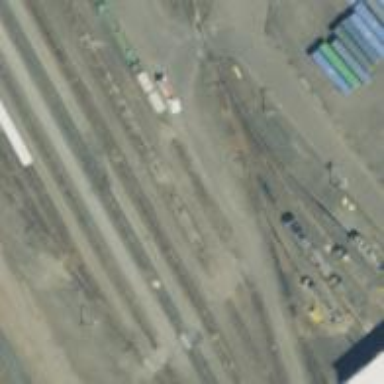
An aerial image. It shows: Railway yard used for servicing trains.